You are looking at the envelope spectrum of a bearing's vibration signal. The marked vertical lines are the theoretical fault frequencies for the outer race, inner race, rolling elements, and cage. Based on the visible evidence, which condition applies: normal, inner_race, outer_race, ball?
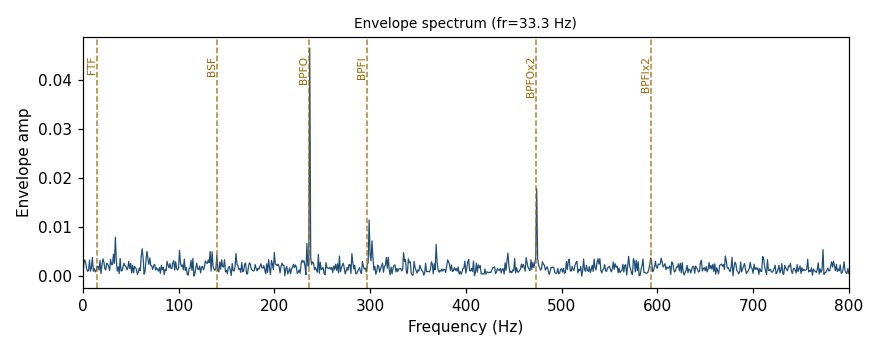
Answer: outer_race